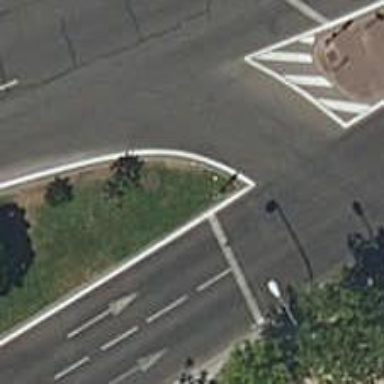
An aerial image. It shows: Road with traffic signals.